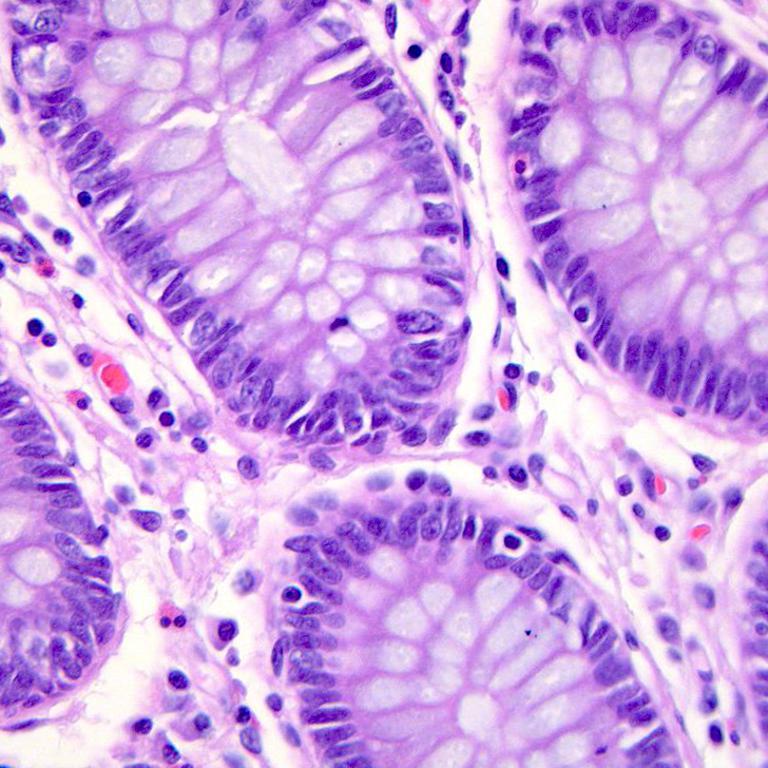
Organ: colon
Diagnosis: benign